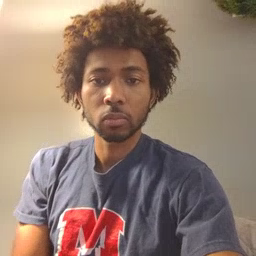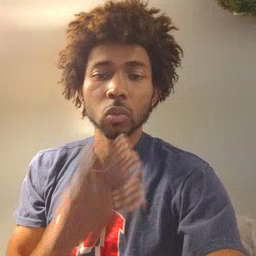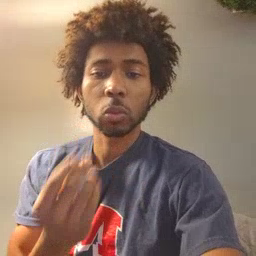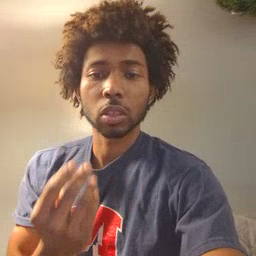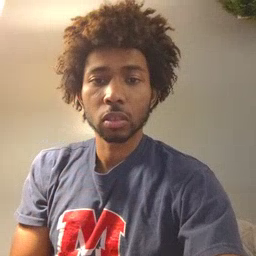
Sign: wet